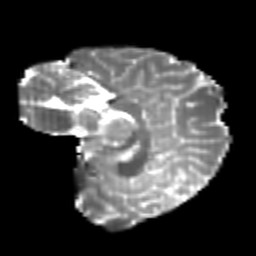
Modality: T2w
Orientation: sagittal
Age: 22
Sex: female
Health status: healthy
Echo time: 0.074 s